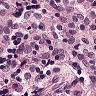
Metastatic tissue present: no